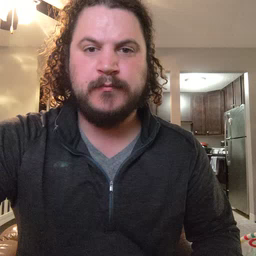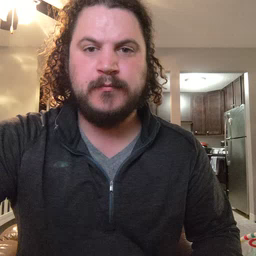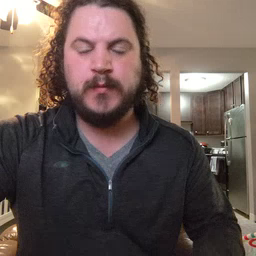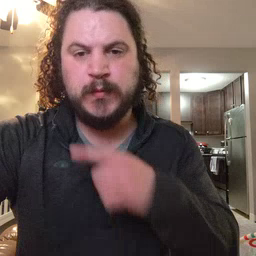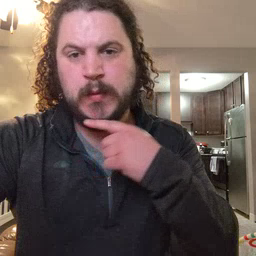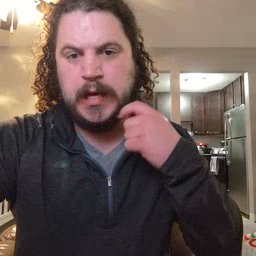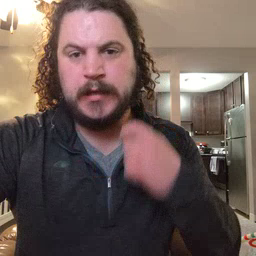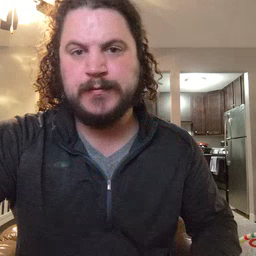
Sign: dry